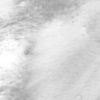
Label: not_dusty